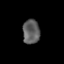
Tissue: prostate
Cell type: T cells
Senescence score: 0.19
Nuclear area (px): 408
Mean DAPI intensity: 94.029